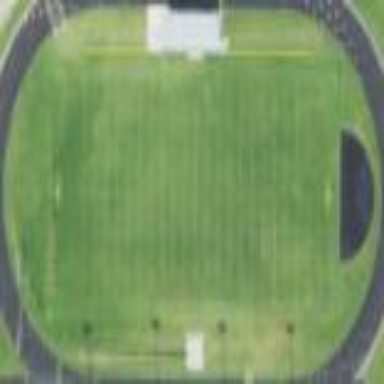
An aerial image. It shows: American football pitch for leisure and sport activities.